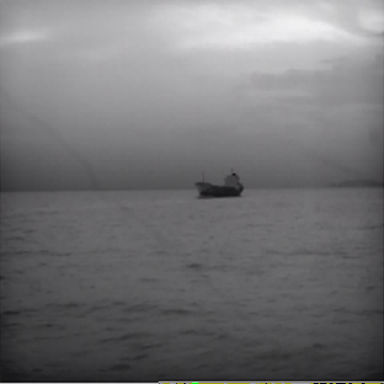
There is a liner in the infrared image.